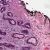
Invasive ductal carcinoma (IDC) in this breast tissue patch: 0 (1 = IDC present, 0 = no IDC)